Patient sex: M
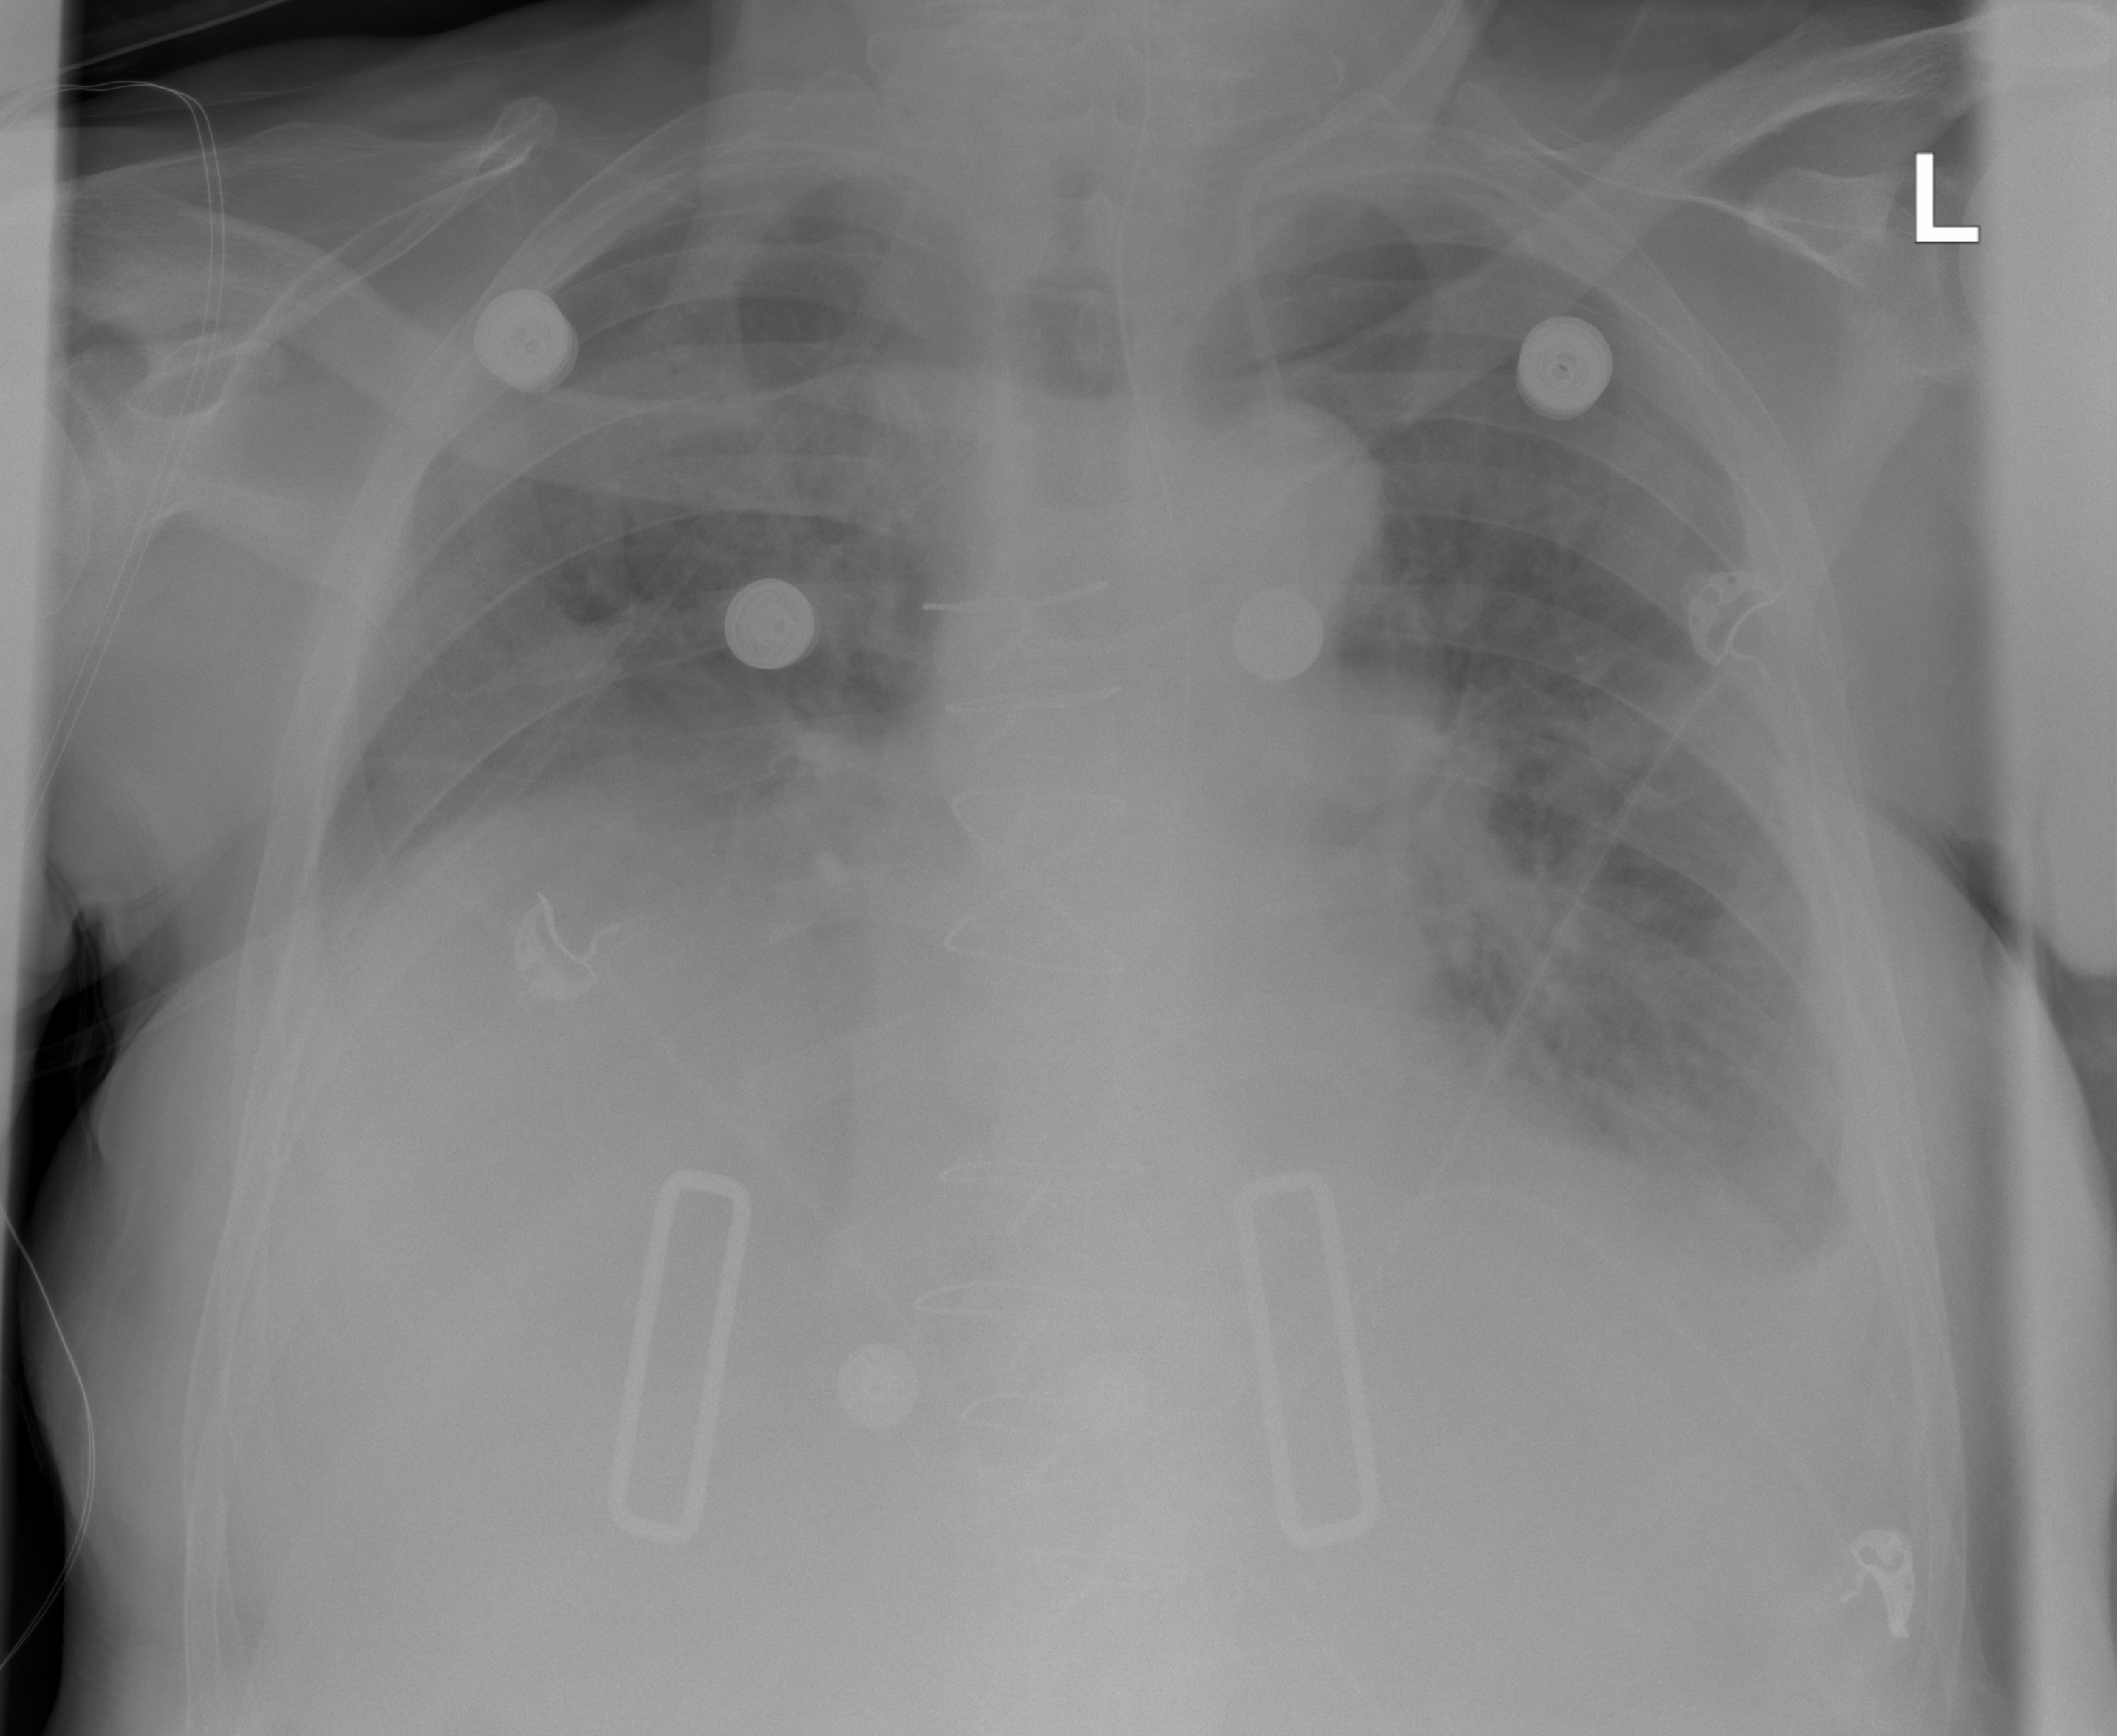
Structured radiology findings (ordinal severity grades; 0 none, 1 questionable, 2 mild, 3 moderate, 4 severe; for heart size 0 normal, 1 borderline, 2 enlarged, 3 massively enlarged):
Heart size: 1
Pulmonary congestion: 2
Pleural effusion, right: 2
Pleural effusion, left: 2
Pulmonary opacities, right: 0
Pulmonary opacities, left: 0
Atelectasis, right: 3
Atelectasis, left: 2